Interaction volume radius: 10 \u00c5
Interaction volume height: 10 \u00c5
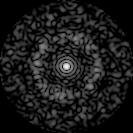
Disorder parameter: 0.8682